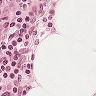
Metastatic tissue present: no